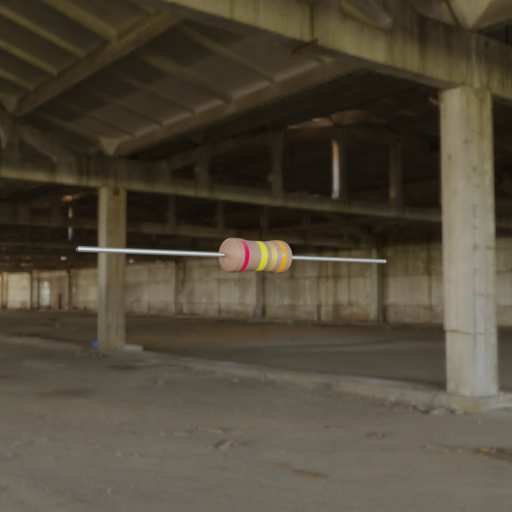
Resistor colour bands (in order): red, yellow, gold, orange